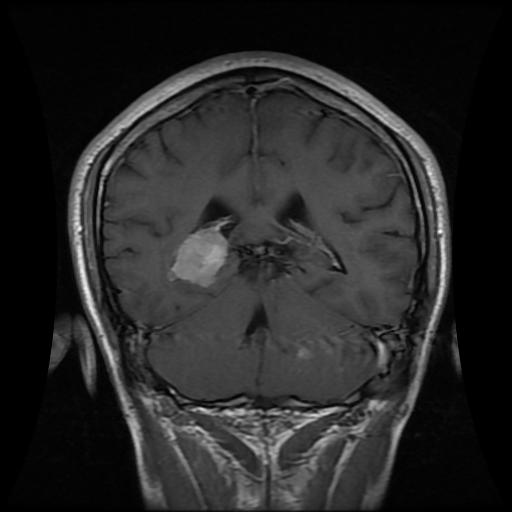
Label: meningioma